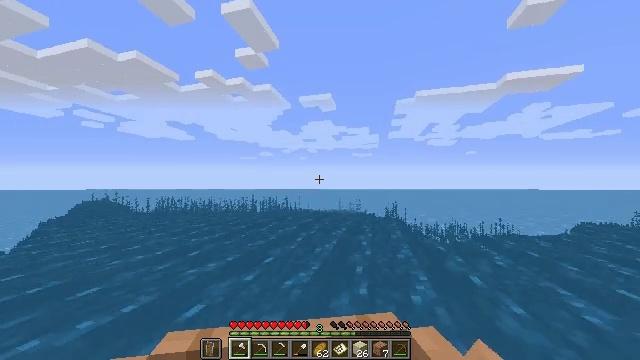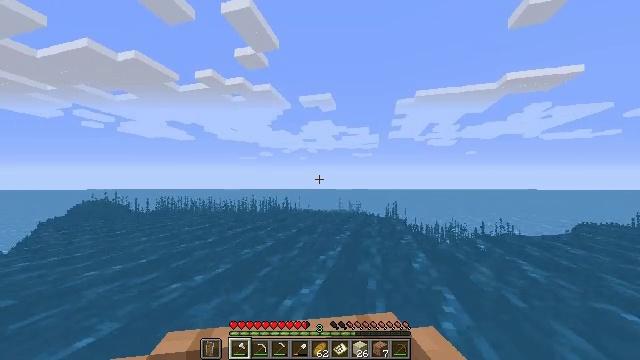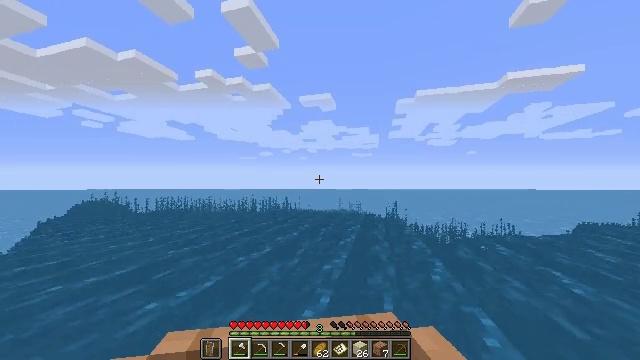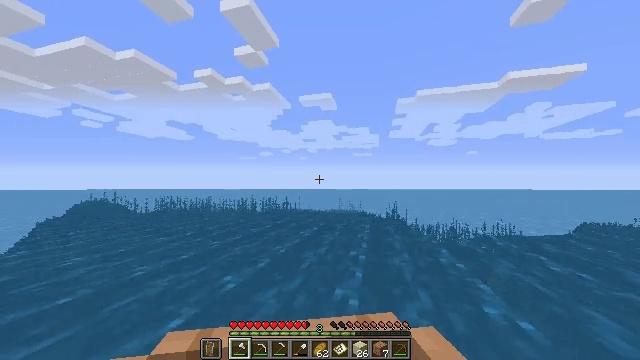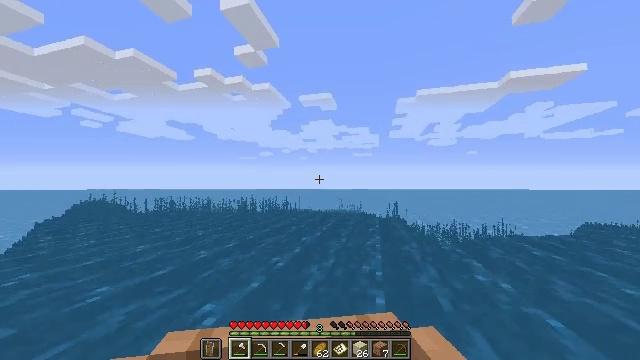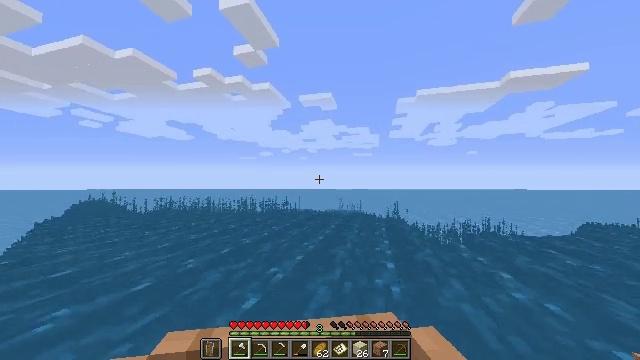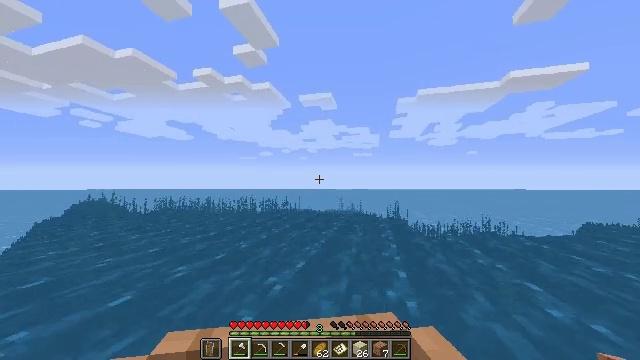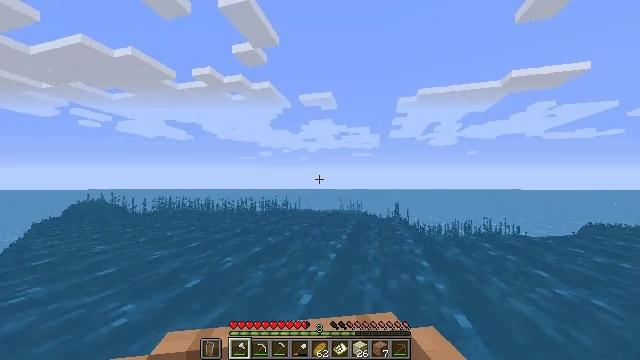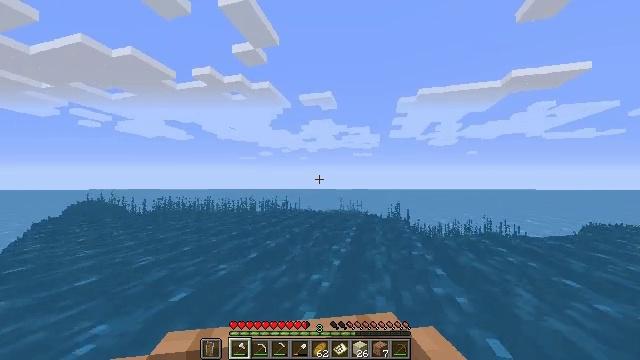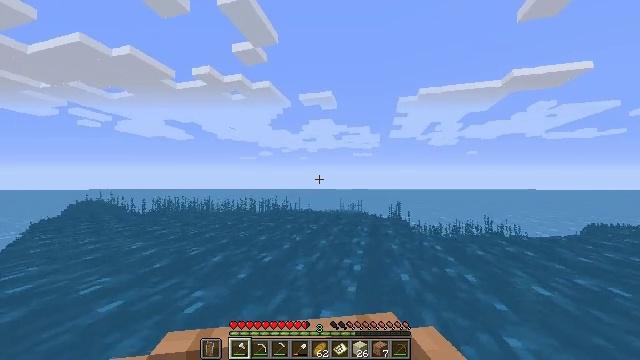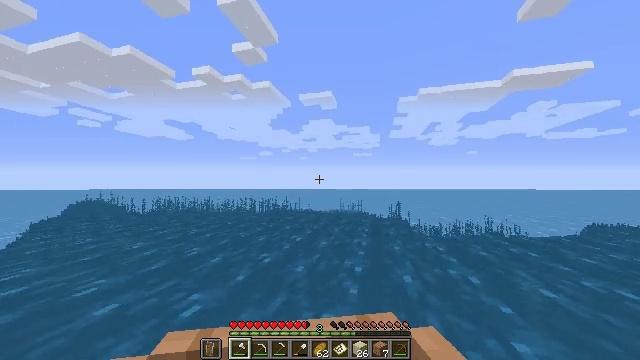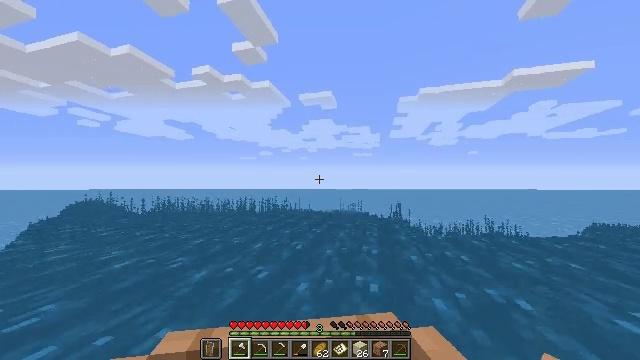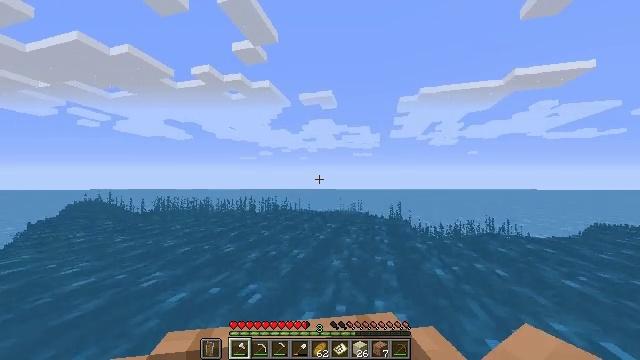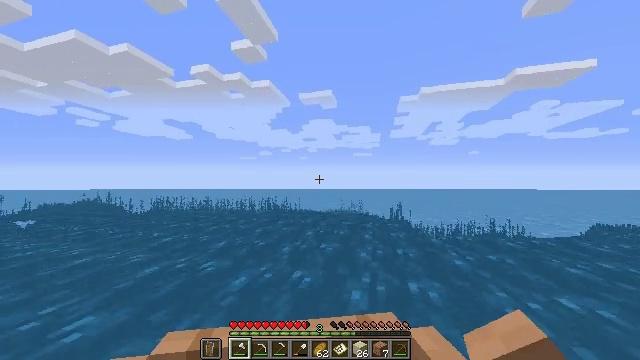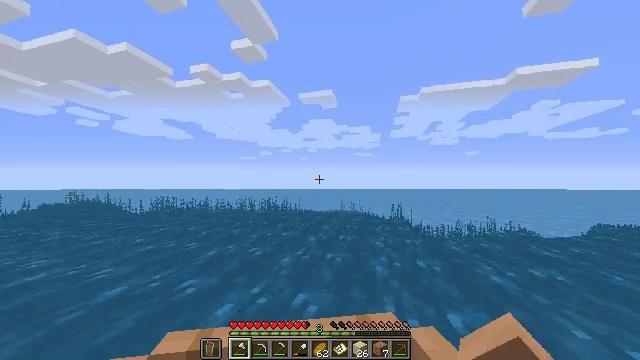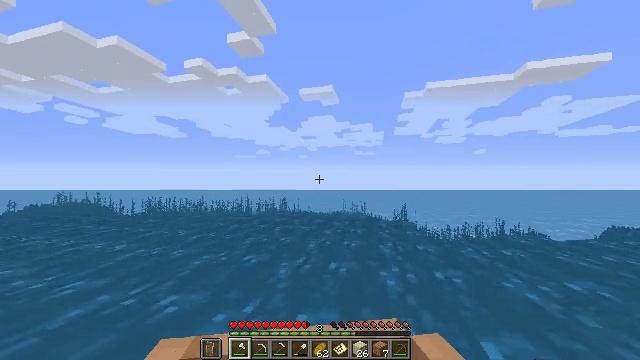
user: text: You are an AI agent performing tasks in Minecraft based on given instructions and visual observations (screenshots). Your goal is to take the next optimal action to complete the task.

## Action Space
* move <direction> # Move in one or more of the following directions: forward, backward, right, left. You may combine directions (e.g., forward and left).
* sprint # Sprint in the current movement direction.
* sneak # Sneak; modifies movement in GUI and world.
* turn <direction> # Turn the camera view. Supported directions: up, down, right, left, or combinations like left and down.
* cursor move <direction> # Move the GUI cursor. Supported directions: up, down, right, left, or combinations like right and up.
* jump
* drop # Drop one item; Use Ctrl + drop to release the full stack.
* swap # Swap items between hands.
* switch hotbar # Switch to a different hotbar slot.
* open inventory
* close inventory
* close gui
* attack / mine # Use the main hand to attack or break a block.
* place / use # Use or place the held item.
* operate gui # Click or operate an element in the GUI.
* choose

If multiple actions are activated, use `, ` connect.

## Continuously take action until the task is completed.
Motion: motion action
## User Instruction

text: Drop a filled map.
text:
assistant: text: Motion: move forward, sprint
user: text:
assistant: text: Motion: move forward, sprint
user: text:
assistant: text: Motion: move forward, sprint
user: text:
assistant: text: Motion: move forward, sprint
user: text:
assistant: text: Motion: move forward, sprint
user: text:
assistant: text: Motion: move forward, sprint
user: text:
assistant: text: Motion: move forward, sprint
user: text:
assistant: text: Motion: move forward, sprint
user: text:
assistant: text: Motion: move forward, sprint
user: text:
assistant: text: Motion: move forward, sprint
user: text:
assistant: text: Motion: move forward, sprint
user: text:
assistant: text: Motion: move forward
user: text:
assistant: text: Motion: move forward
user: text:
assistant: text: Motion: no_op
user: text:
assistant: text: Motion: no_op
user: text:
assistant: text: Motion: no_op
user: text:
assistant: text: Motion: no_op
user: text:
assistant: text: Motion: no_op
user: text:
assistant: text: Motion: no_op
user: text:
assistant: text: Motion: no_op
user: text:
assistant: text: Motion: move forward
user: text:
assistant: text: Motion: move forward
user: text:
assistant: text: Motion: move forward
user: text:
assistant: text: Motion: move forward
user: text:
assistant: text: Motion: move forward
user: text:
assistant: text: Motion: move forward
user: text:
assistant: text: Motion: move forward, sprint
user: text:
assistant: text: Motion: move forward, sprint
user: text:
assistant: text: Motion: move forward, sprint
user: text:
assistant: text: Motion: move forward, sprint